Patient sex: M
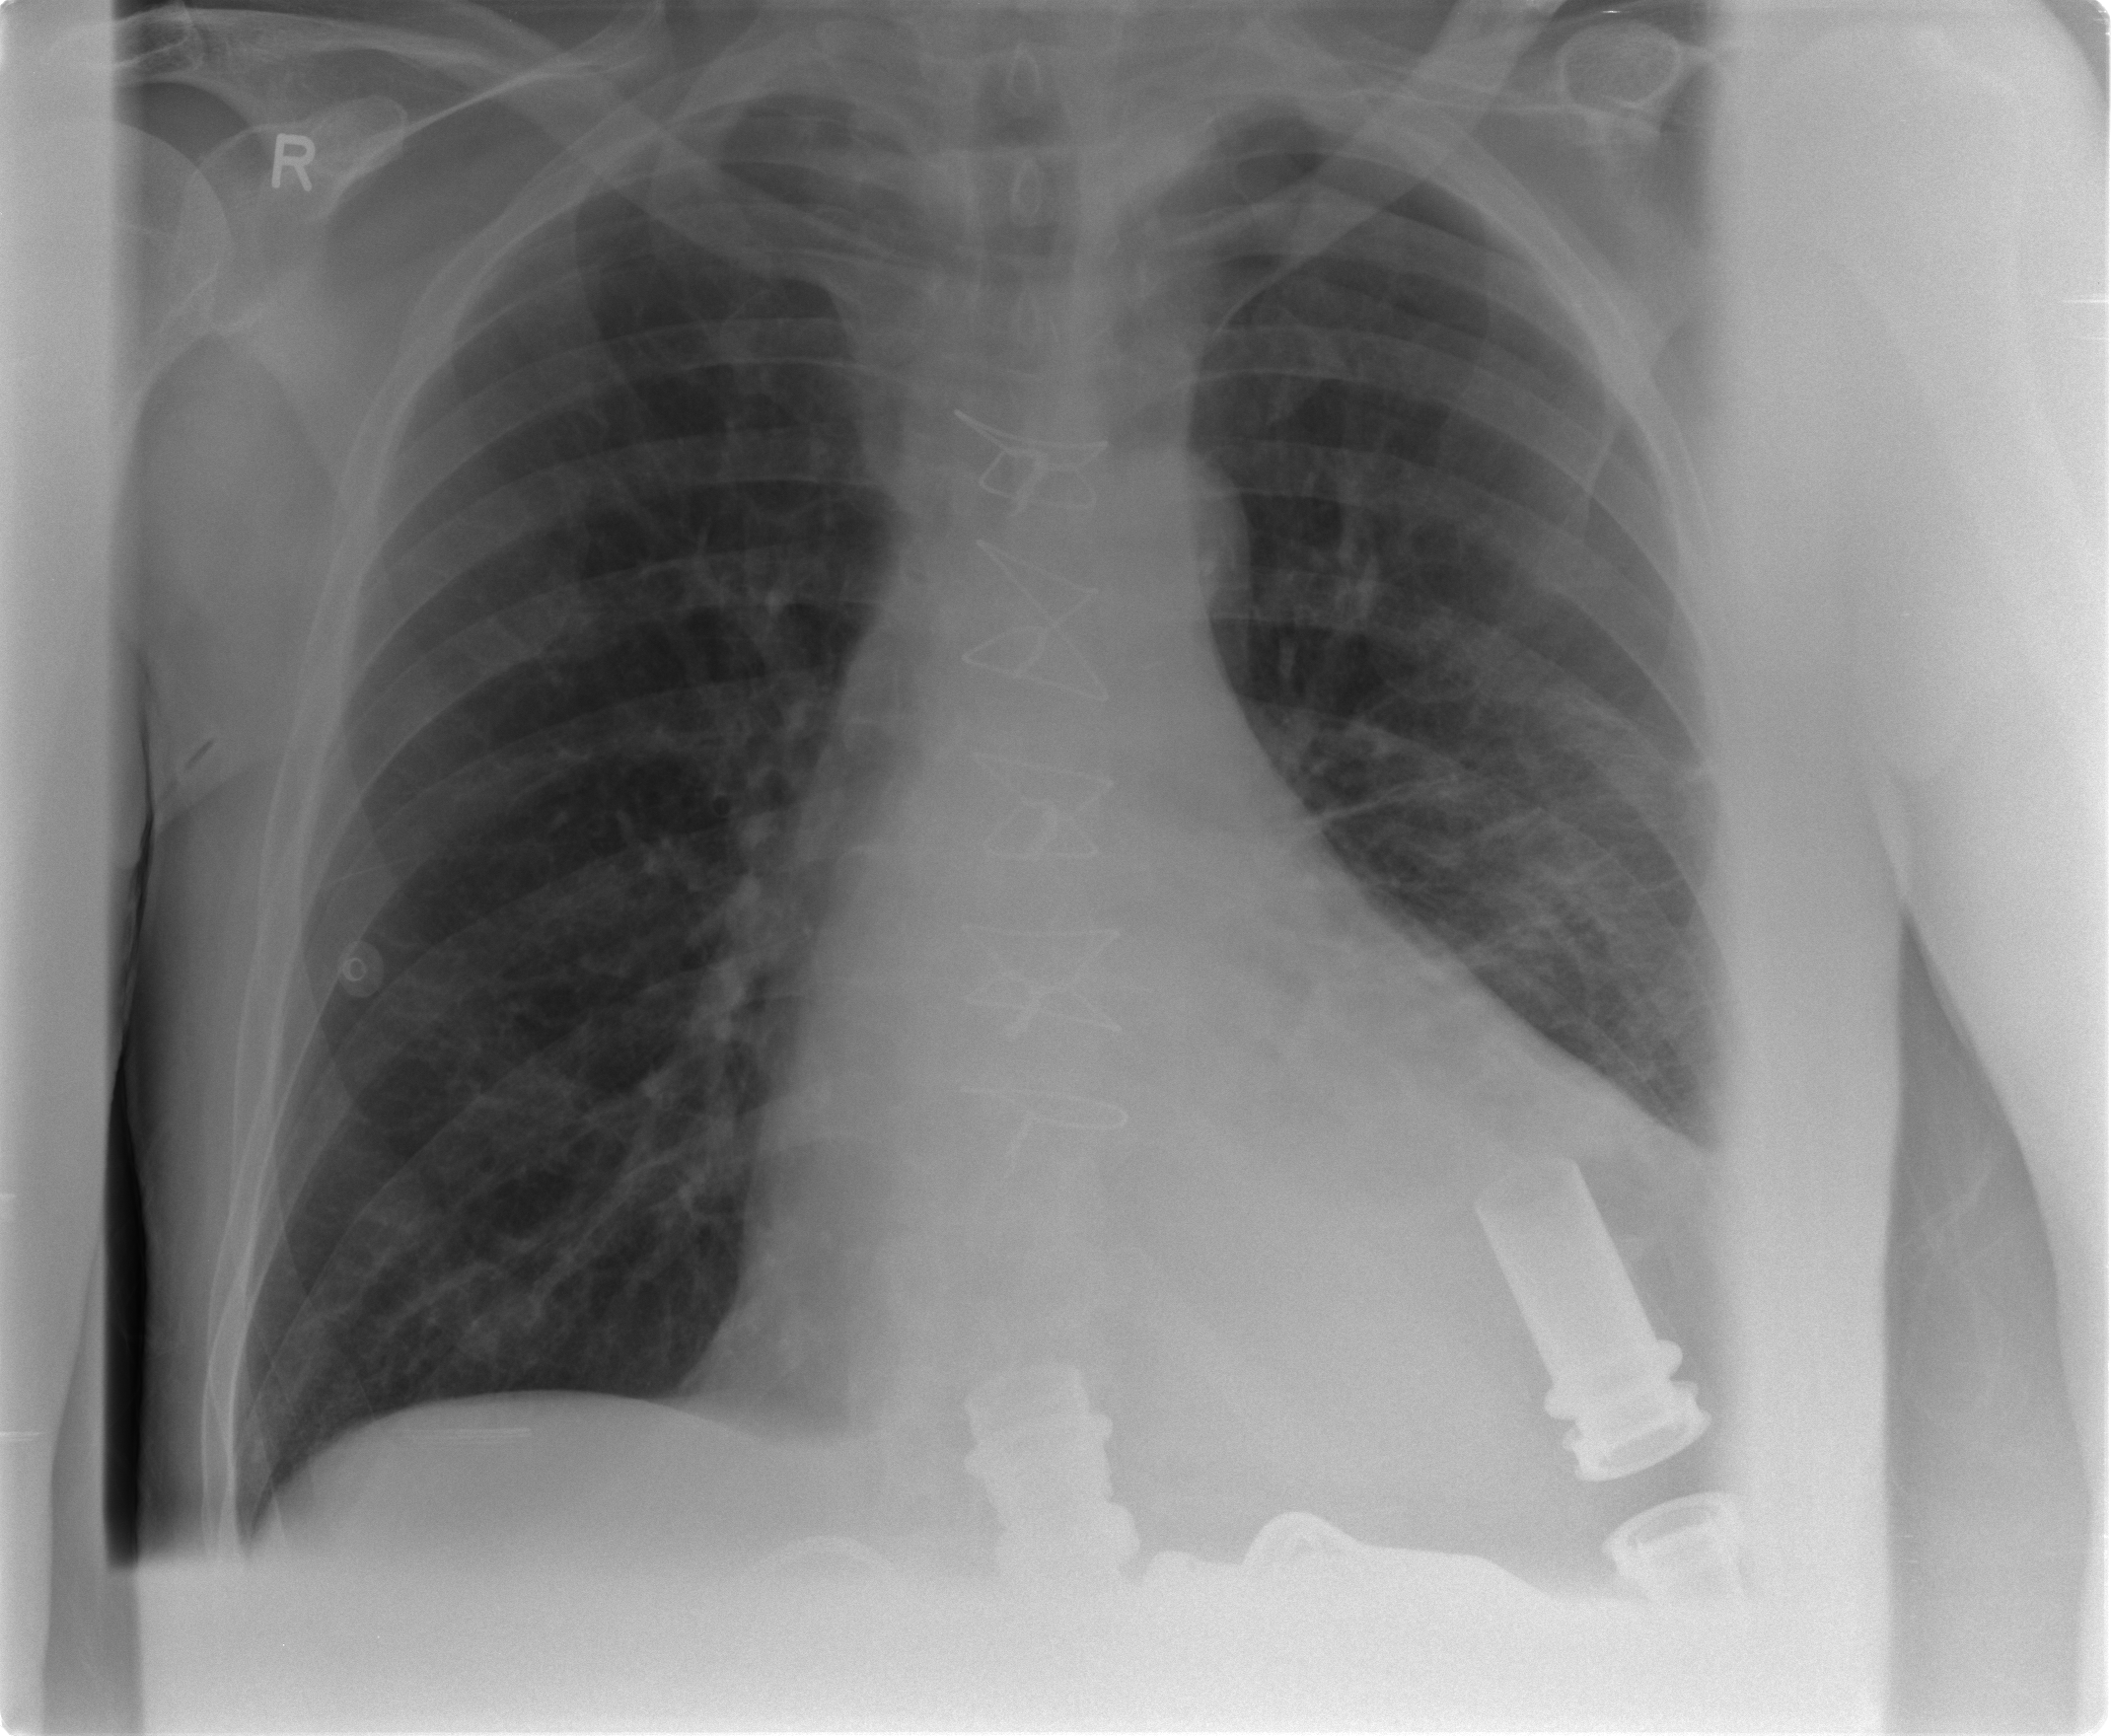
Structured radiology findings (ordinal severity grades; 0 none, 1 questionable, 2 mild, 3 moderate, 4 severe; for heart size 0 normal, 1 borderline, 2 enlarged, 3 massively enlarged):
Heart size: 2
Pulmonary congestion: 0
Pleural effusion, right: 0
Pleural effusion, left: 2
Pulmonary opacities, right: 0
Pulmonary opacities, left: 0
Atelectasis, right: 1
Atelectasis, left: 2